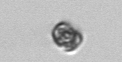
Label: Dinophyceae